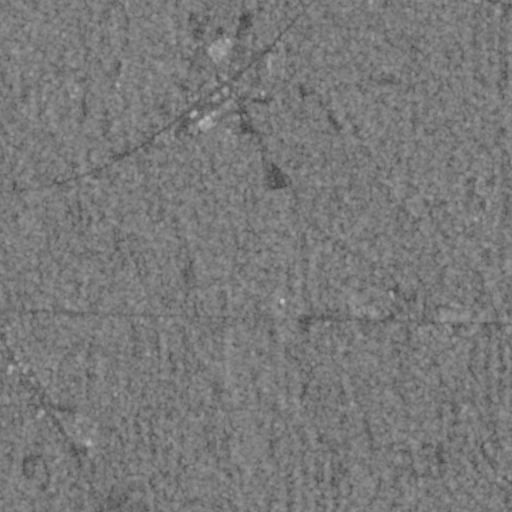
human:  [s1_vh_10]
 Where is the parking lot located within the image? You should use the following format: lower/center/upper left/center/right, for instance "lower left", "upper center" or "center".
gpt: The parking lot is located in the upper center of the image.
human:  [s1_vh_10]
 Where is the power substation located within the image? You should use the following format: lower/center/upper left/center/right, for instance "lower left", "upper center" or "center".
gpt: The power substation is located in the center left of the image.
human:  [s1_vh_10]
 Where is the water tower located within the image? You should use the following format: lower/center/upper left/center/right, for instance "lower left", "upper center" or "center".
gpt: The water tower is located in the lower left of the image.
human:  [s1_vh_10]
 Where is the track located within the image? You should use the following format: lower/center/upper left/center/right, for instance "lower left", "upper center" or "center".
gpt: There is no track in the image.

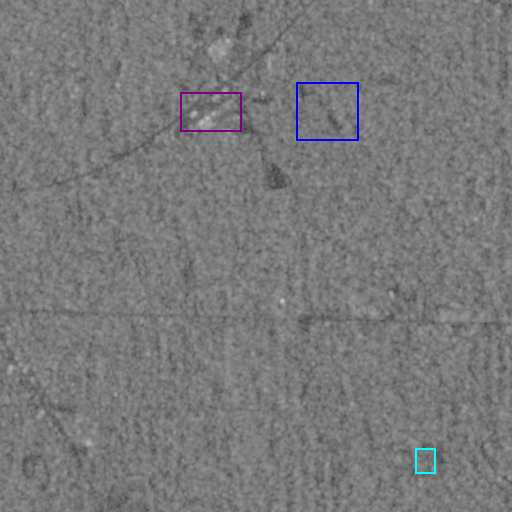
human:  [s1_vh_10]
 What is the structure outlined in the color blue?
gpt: The structure outlined in blue is a park.
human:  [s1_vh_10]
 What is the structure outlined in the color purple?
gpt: The structure outlined in purple is a parking lot.
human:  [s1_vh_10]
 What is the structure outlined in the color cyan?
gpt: The structure outlined in cyan is a building.
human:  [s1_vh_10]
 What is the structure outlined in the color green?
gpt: There is no green outline.